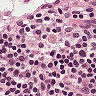
Metastatic tissue present: no